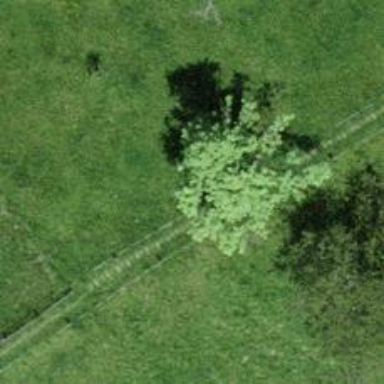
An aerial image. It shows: Grassy path.